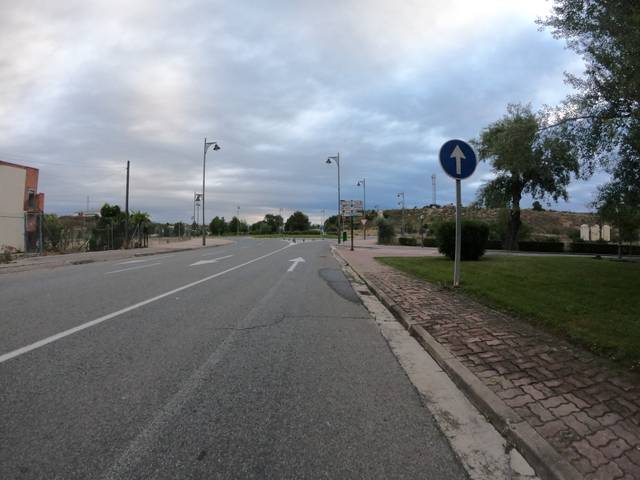
Region: Spain
Coordinates: 42.475, -2.445